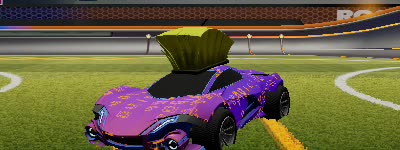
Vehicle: werewolf